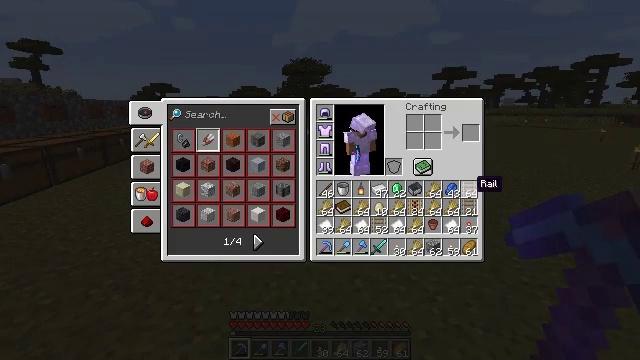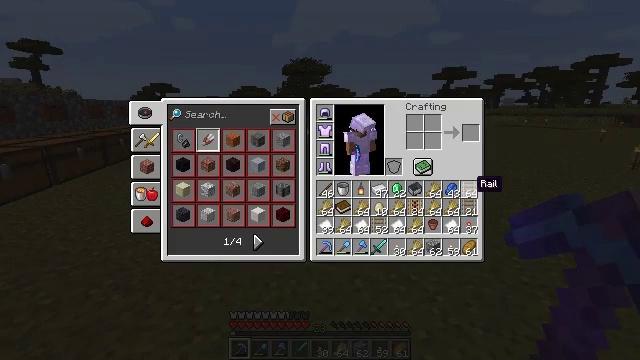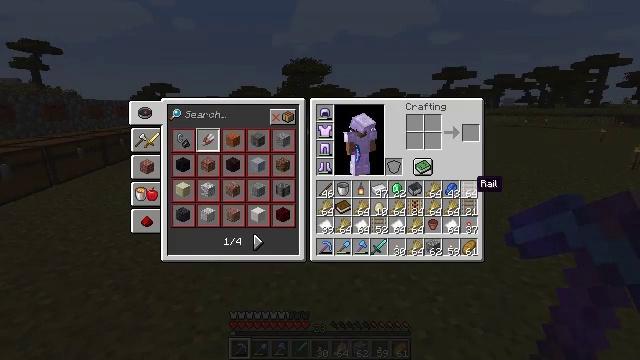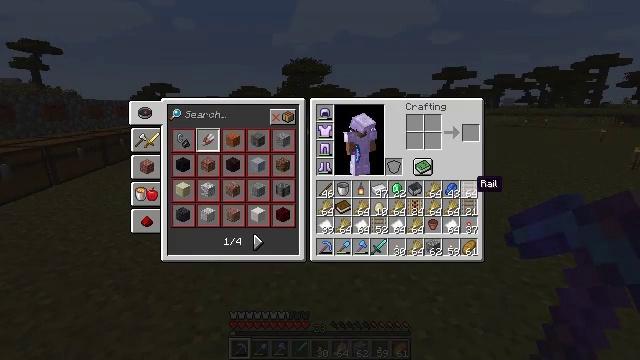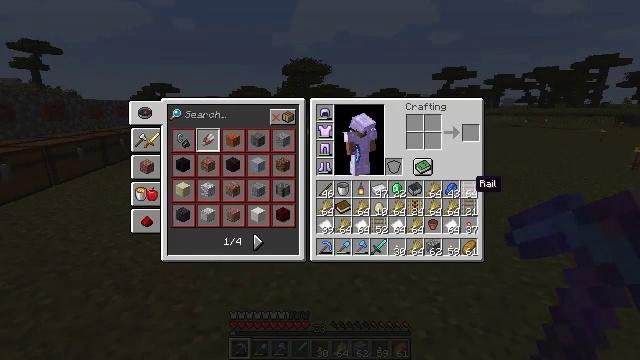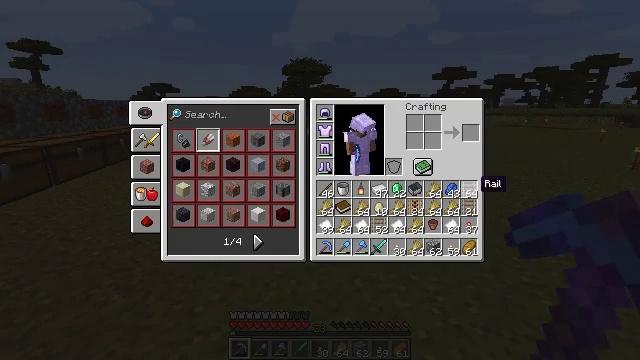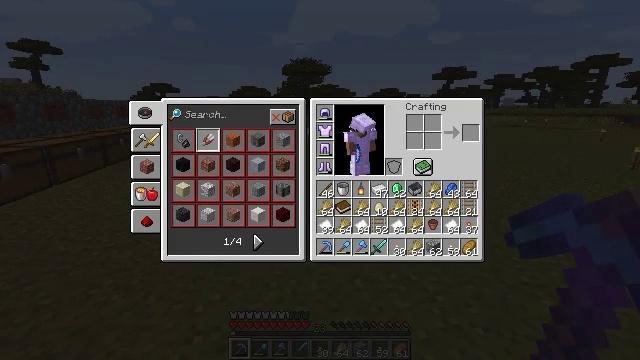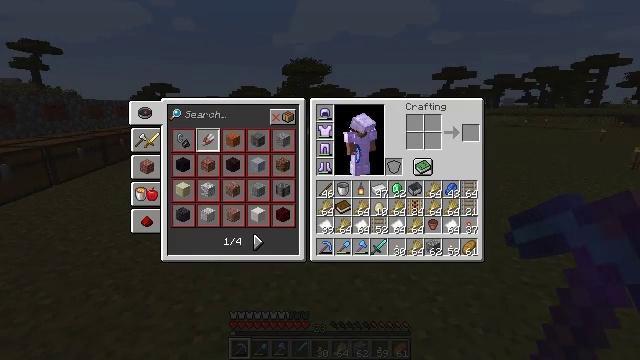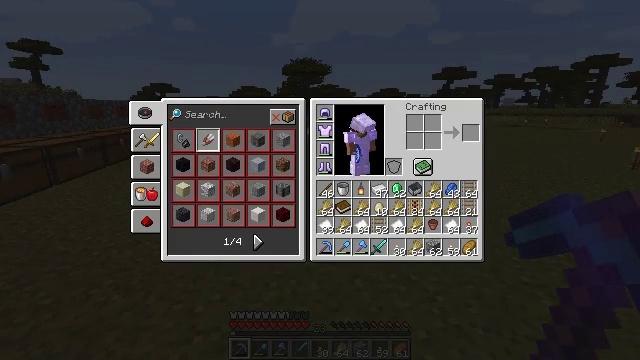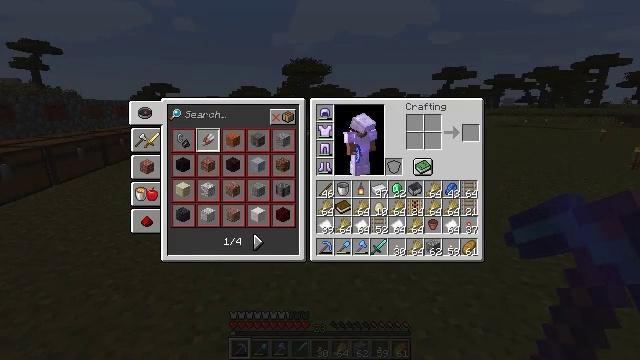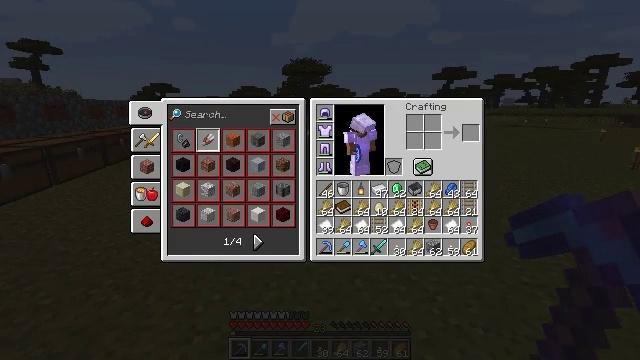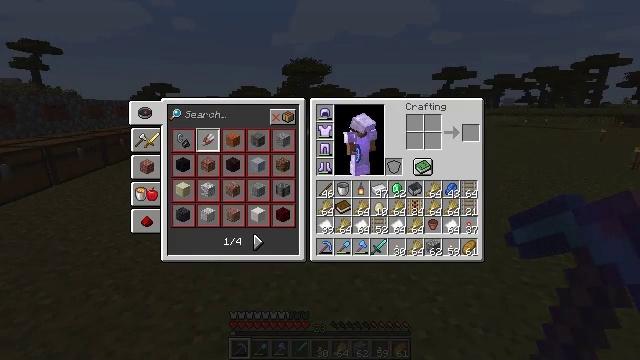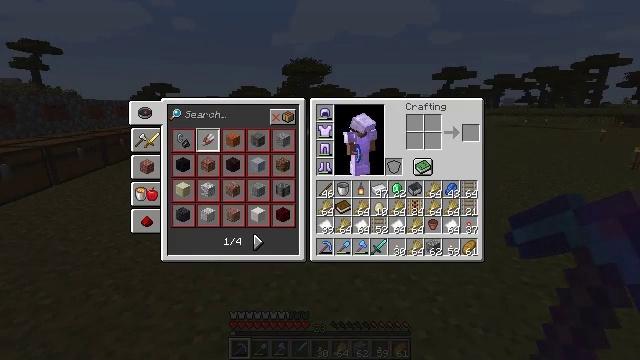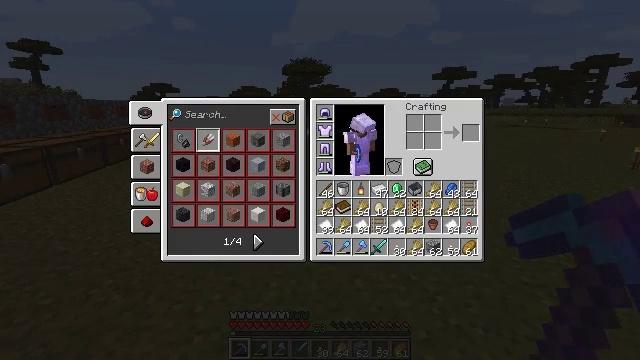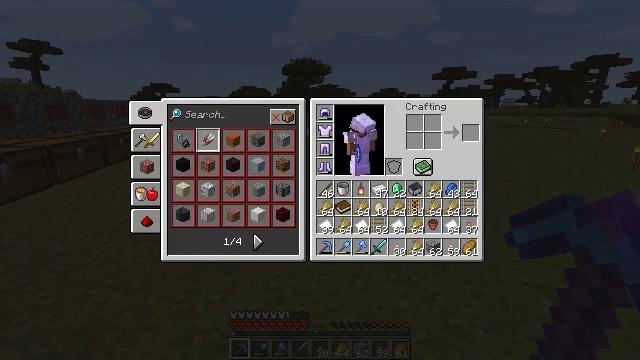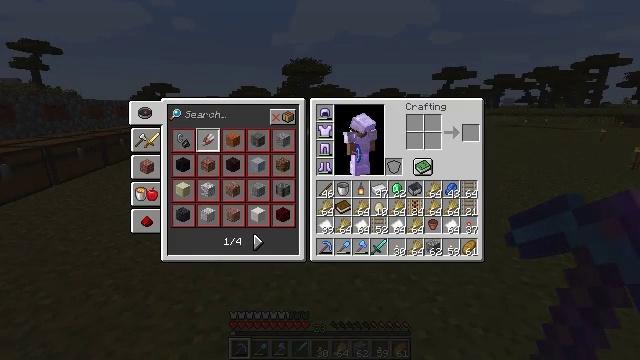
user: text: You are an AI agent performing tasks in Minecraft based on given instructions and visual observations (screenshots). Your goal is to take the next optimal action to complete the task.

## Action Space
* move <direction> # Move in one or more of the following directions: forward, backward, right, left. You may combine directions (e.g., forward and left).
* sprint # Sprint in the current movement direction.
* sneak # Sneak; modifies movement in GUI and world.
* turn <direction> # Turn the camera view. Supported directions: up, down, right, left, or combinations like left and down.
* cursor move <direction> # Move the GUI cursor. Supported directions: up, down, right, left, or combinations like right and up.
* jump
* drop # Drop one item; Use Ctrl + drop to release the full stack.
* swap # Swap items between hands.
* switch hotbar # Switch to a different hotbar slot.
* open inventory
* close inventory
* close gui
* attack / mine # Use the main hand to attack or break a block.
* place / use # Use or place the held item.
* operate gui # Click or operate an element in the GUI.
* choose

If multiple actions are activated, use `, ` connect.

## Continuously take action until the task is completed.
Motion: motion action
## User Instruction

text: Drop a lantern.
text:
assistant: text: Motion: no_op
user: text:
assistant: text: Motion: no_op
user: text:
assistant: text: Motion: no_op
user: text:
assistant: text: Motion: no_op
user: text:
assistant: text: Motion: no_op
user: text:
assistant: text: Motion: no_op
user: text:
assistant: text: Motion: no_op
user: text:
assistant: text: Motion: no_op
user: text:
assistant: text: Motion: no_op
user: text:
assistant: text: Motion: no_op
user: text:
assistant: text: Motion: no_op
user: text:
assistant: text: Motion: no_op
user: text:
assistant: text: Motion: no_op
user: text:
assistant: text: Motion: no_op
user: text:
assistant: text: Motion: no_op
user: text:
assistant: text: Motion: no_op
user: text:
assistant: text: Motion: no_op
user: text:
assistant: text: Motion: no_op
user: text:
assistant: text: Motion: no_op
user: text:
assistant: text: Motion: no_op
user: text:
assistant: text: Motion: turn left and down
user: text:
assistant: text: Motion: turn left and down
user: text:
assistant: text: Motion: turn left and down
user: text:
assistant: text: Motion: move forward, turn left
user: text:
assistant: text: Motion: move forward, turn left
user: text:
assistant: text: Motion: move forward
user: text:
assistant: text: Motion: move forward
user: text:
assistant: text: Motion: move forward
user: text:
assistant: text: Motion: move forward
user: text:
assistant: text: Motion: move forward, turn left